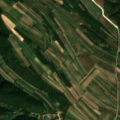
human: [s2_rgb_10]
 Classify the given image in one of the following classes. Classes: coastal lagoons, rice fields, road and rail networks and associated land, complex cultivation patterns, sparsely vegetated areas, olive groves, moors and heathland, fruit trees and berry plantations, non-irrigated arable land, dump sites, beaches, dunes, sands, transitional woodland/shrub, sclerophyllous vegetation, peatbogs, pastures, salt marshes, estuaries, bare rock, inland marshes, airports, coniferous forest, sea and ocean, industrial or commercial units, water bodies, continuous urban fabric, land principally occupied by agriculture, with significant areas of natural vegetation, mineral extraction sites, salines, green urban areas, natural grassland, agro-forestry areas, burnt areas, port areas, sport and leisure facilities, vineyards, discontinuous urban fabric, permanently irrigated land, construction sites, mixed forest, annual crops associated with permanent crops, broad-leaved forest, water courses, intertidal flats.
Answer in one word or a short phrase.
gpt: discontinuous urban fabric, non-irrigated arable land, land principally occupied by agriculture, with significant areas of natural vegetation, broad-leaved forest, mixed forest, transitional woodland/shrub